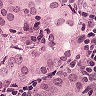
Metastatic tissue present: yes